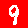
Digit: 9